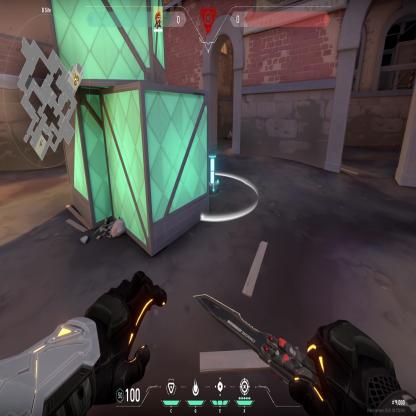
Label: planted spike